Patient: sex M, age 61
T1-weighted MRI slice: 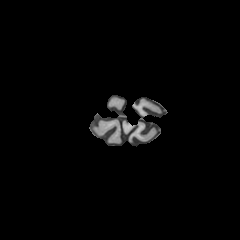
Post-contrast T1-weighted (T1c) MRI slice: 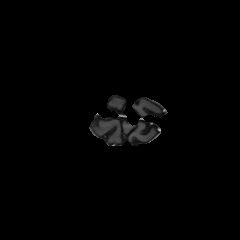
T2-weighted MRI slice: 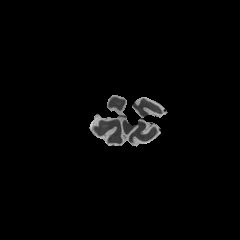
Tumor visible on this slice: no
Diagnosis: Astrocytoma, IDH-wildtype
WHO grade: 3